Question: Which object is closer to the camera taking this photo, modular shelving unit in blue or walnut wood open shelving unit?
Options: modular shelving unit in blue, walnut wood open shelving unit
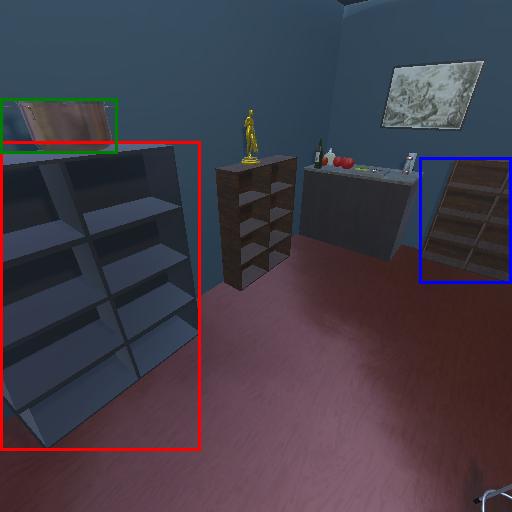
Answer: modular shelving unit in blue